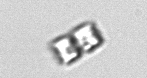
Label: Bacillariophyceae_morphotype1